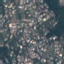
Land use / land cover: Residential